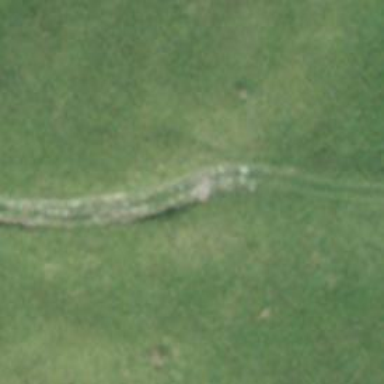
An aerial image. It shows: Track with grade 4 tracktype.